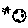
Label: moon